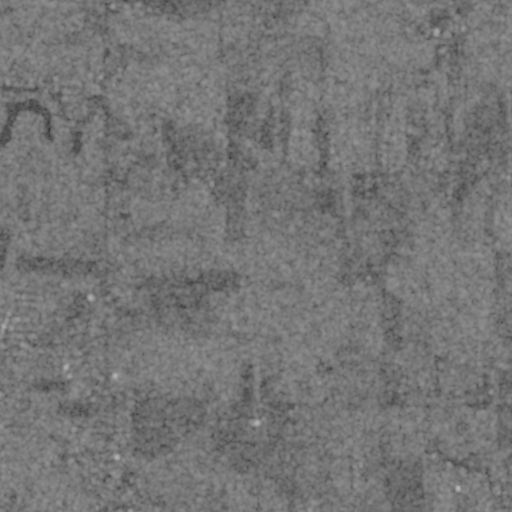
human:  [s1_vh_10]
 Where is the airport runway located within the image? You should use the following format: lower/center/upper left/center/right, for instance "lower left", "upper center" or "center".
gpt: The airport runway is located in the upper left of the image.
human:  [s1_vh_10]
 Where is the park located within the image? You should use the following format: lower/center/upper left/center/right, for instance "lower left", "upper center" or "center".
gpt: The park is located in the left of the image.
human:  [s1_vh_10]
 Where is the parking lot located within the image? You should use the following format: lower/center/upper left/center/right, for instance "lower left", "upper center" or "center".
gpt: The parking lot is located in the left of the image.
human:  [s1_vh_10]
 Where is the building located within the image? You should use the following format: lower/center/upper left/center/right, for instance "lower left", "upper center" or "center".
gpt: The building is located in the left of the image.
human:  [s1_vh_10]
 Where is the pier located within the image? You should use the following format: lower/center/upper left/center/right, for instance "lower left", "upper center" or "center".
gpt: The pier is located in the upper left of the image.
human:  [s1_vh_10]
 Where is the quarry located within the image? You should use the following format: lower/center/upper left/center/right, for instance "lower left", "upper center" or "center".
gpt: There is no quarry in the image.

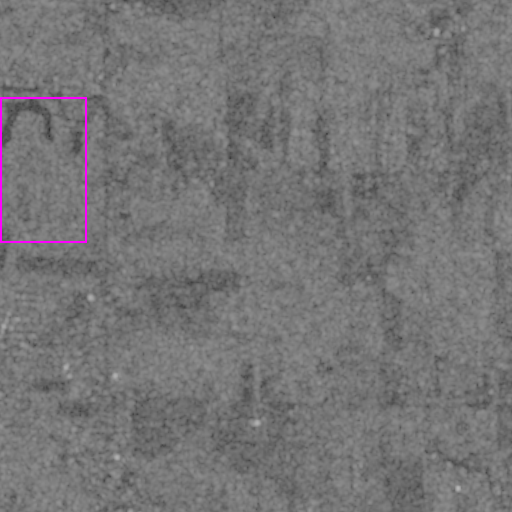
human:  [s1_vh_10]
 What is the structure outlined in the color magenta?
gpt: The structure outlined in magenta is a park.
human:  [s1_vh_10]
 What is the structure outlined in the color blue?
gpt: There is no blue outline.